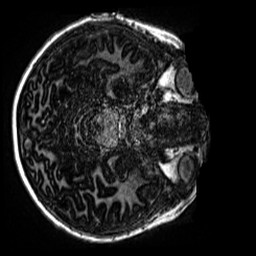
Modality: MP2RAGE
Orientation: axial
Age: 11
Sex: male
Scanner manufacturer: siemens
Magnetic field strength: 3 T
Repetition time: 4 s
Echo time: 0.00299 s